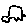
Label: car